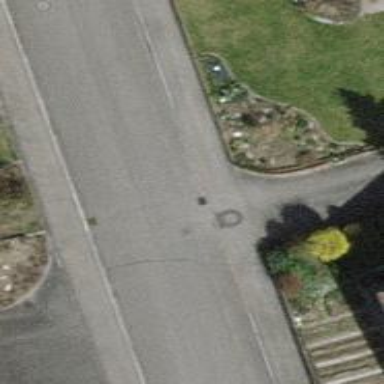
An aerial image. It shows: Smooth asphalt road in residential area.